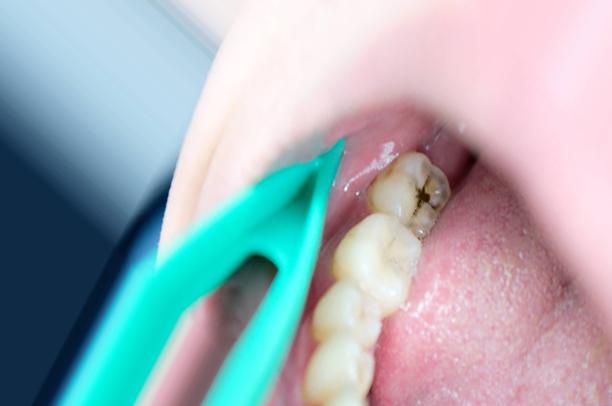
Condition: Caries